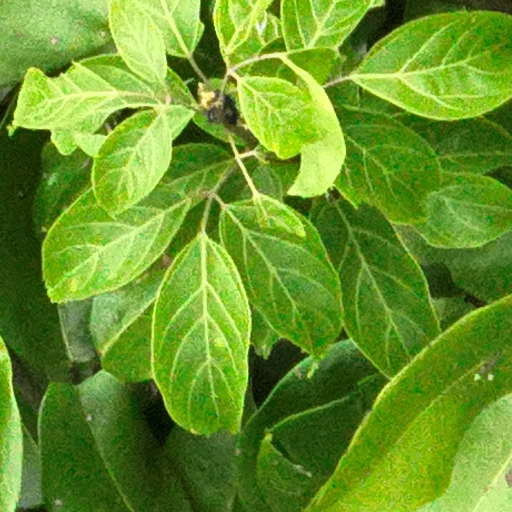
Species: Prioria copaifera
GBIF accepted scientific name: Prioria copaifera
Crown area (m\u00b2): 93.996